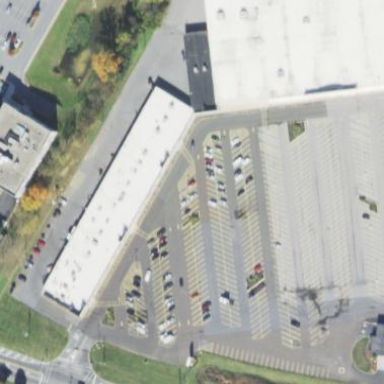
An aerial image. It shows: Retail building.